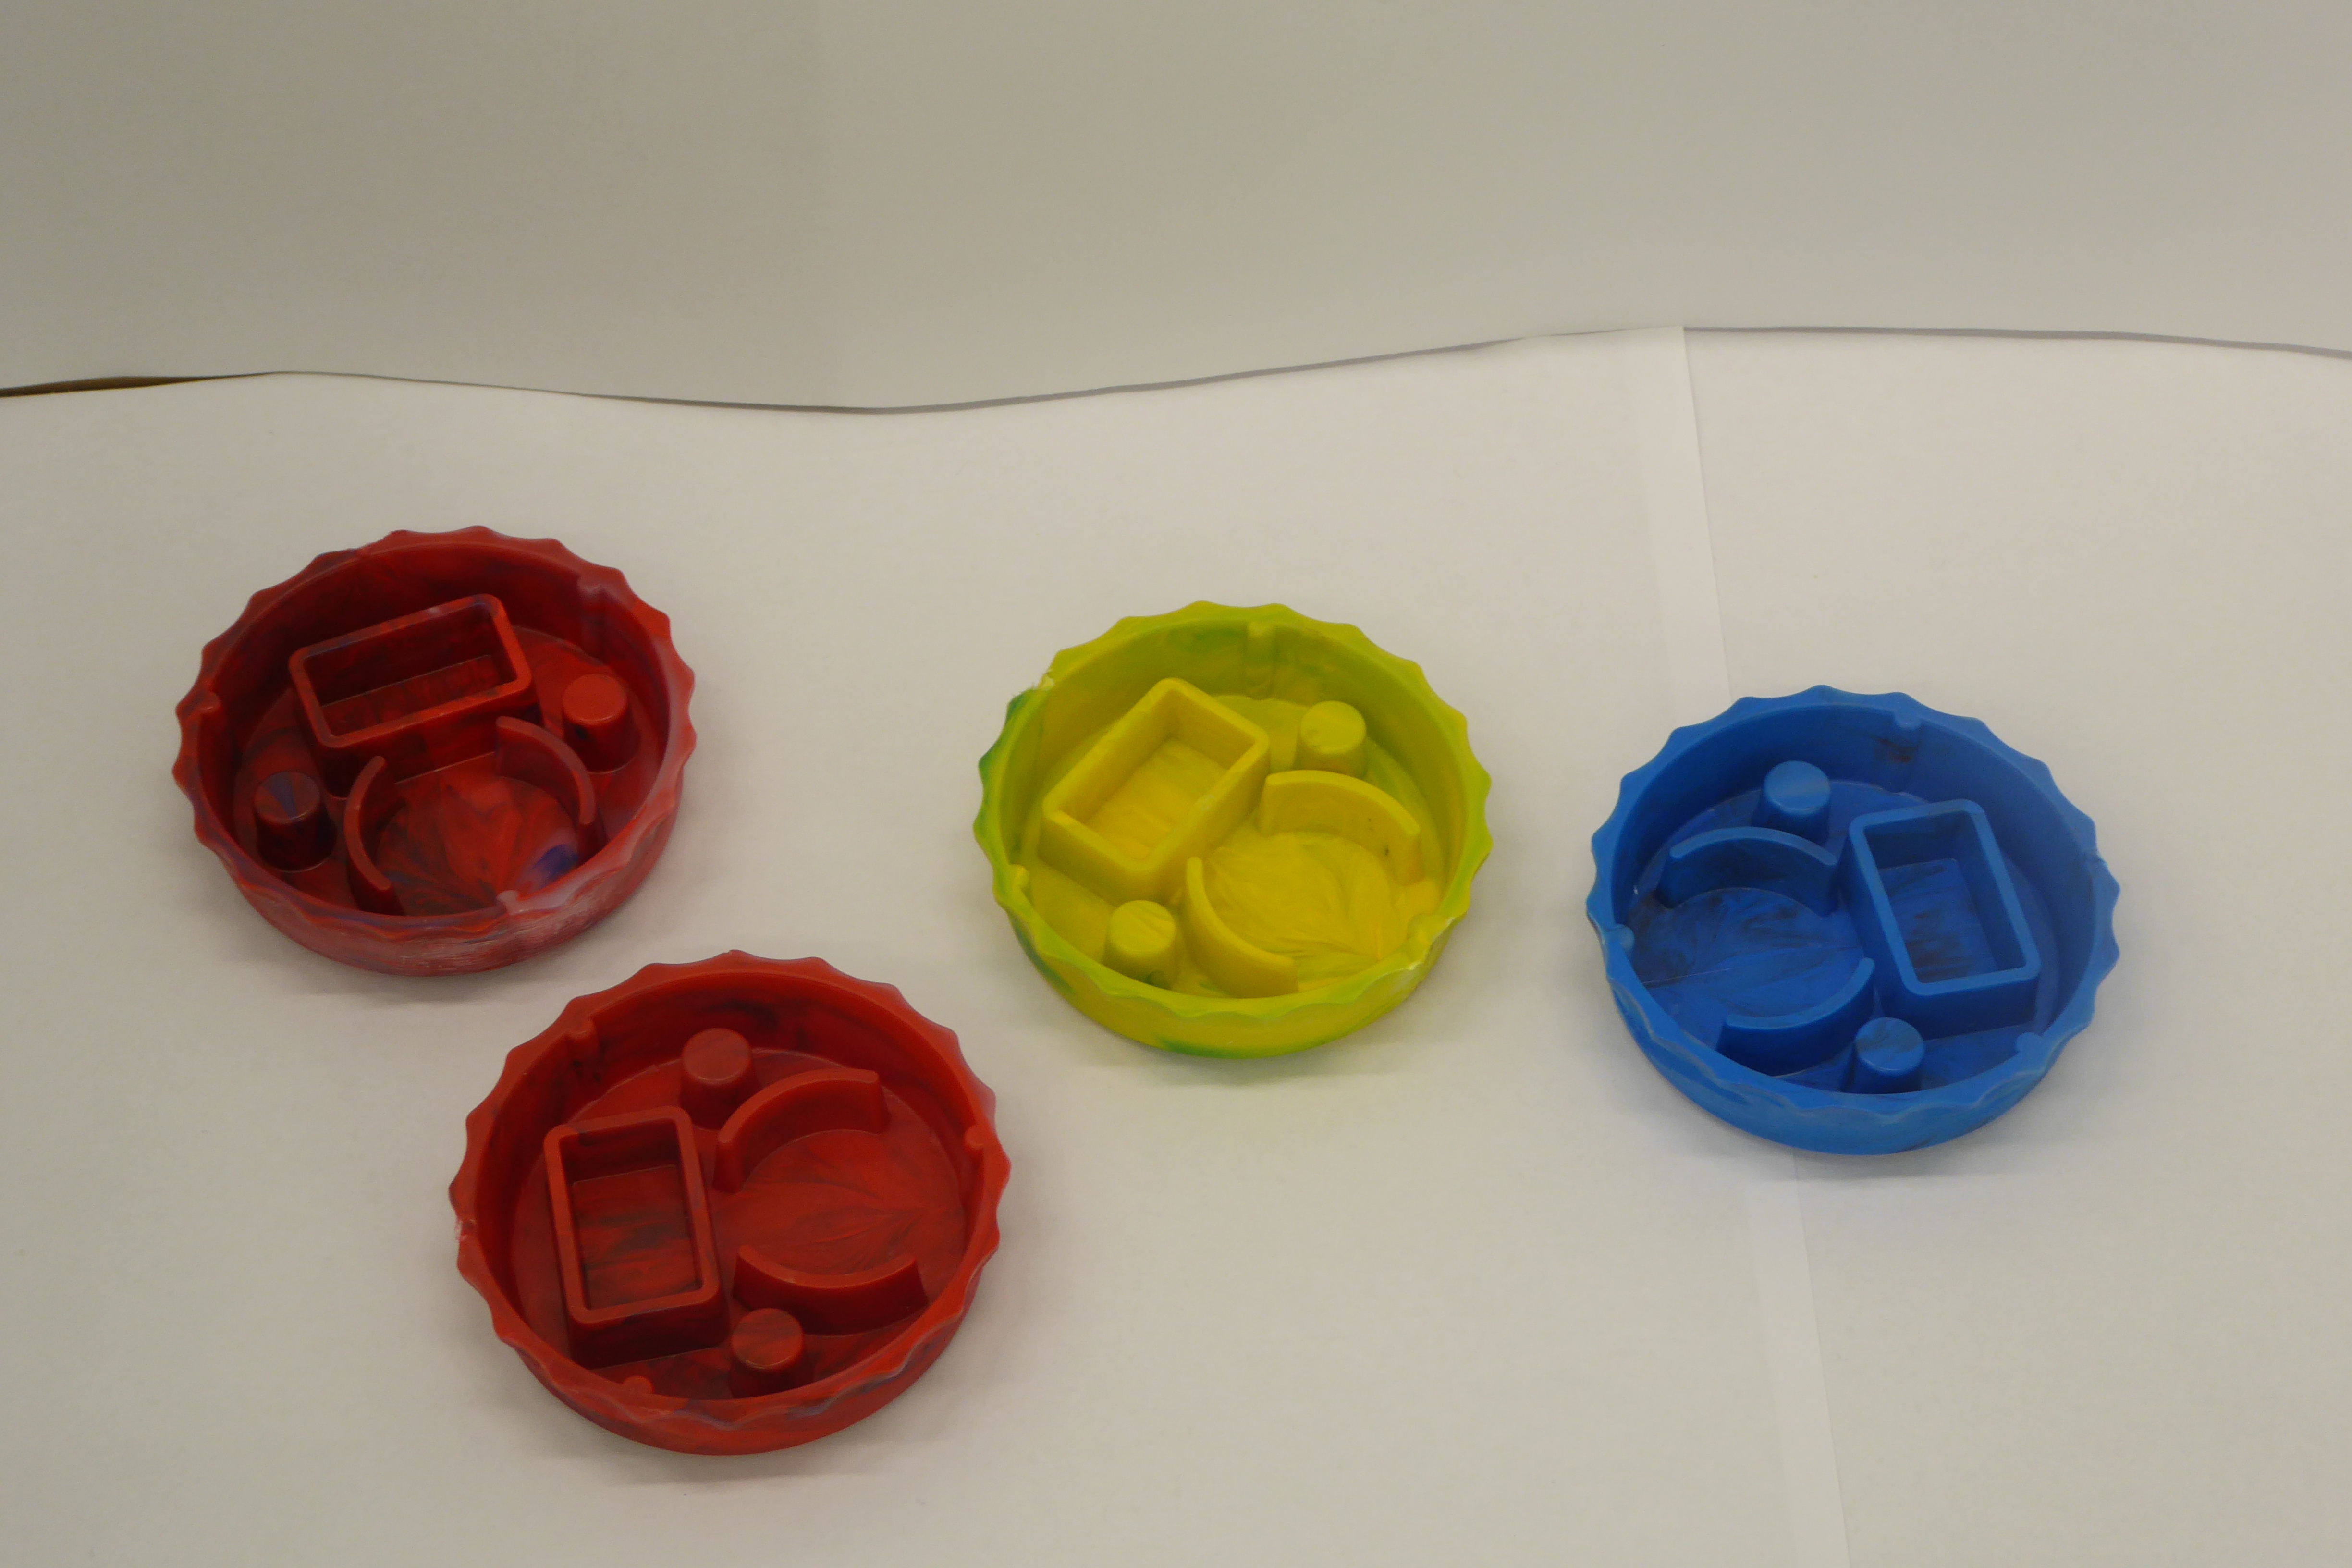
Label: Bottle Opener - Cover